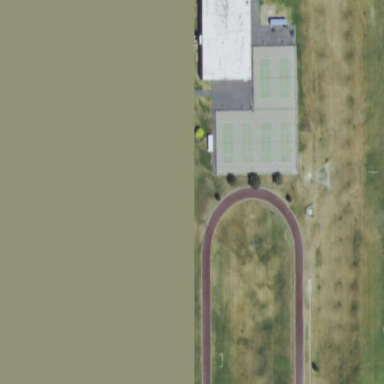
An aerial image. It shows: School.